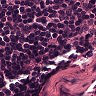
Metastatic tissue present: no